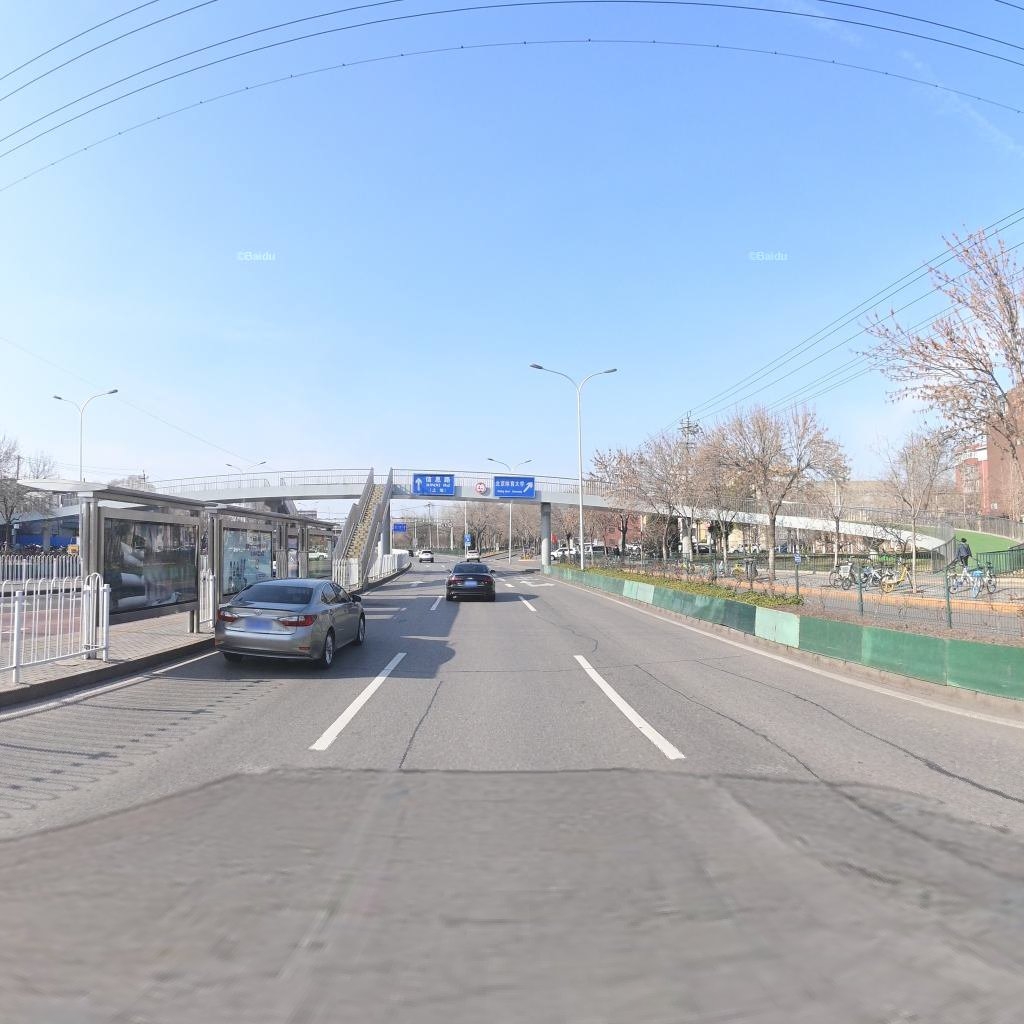
Region: Haidian
Road damage annotations: longitudinal patch, longitudinal patch, longitudinal patch, longitudinal patch, transverse patch